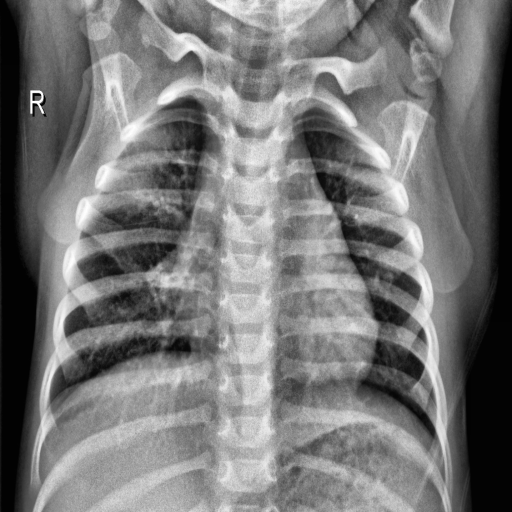
Finding: NORMAL